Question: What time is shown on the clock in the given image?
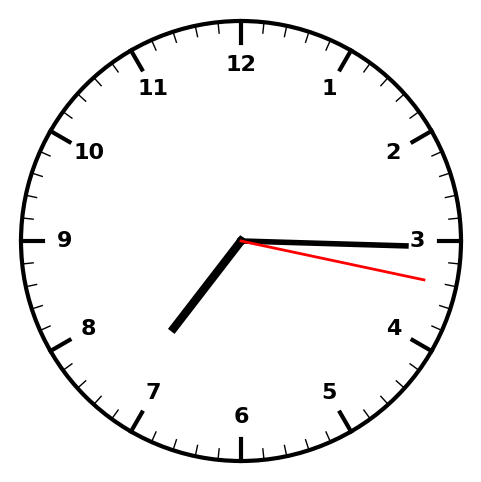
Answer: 07:15:17